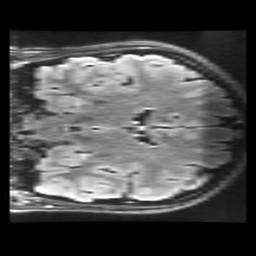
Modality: FLAIR
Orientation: coronal
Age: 22
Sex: female
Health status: healthy
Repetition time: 12 s
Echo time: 0.09782 s